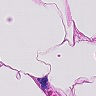
Metastatic tissue present: no